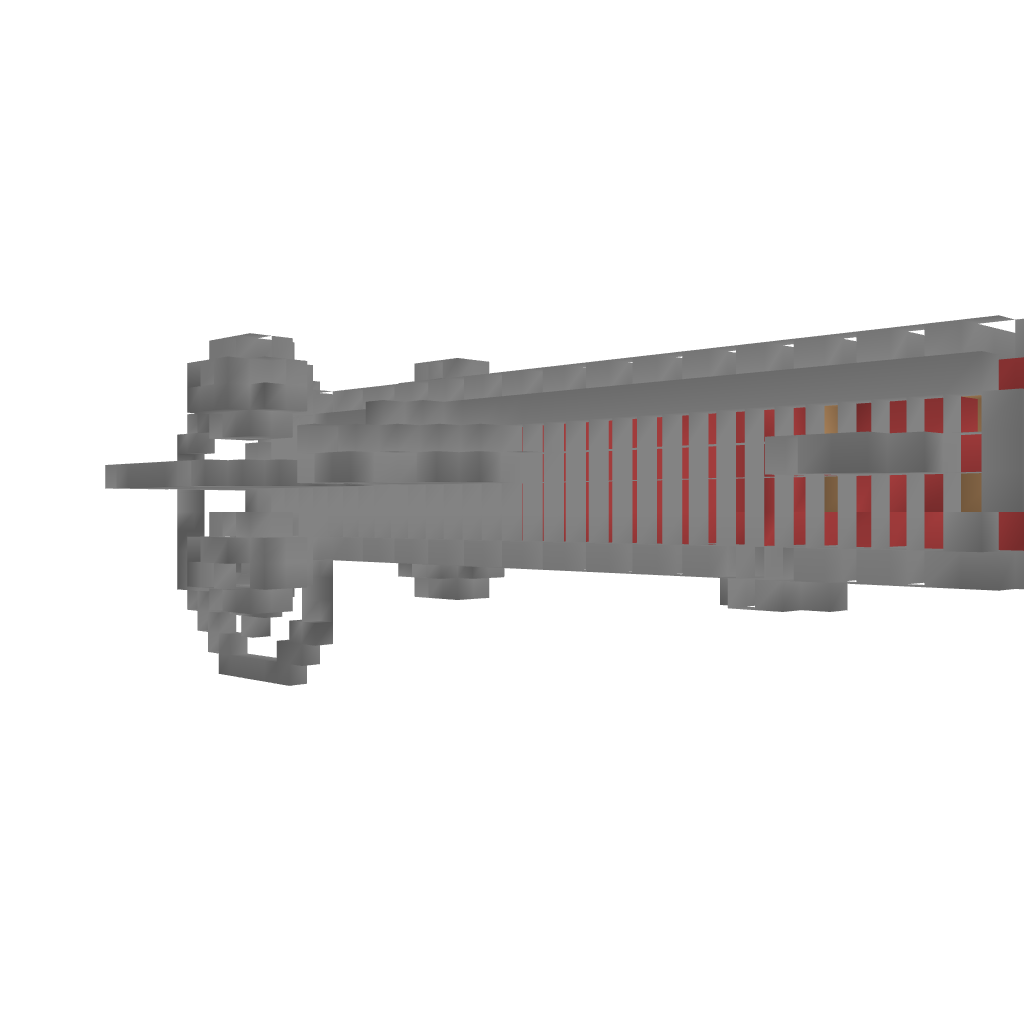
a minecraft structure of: subairship with torpedos v 1.1 bad low quality